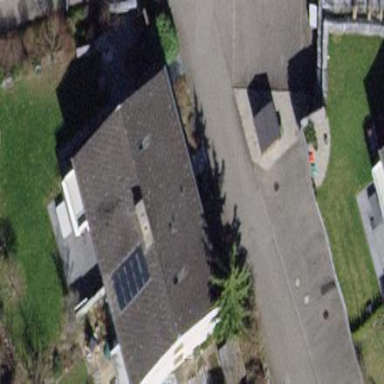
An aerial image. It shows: Building with tiled roof.